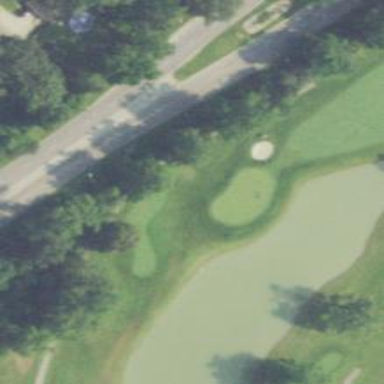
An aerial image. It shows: Golf tee.